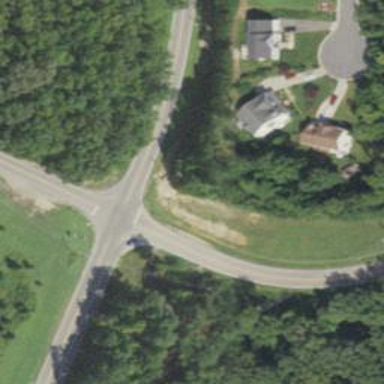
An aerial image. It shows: Road with stop sign.